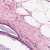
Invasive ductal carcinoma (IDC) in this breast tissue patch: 0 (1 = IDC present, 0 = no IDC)